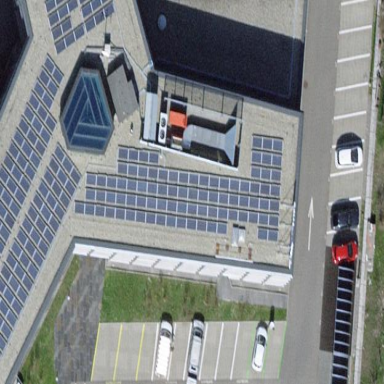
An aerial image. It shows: Solar photovoltaic panel generator on rooftop.